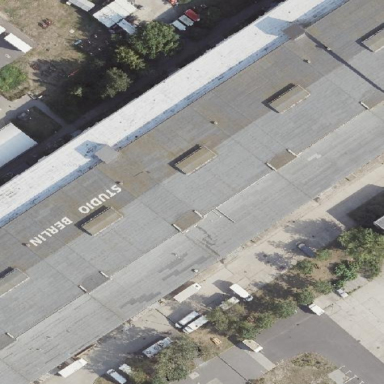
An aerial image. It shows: Commercial building housing television studio.